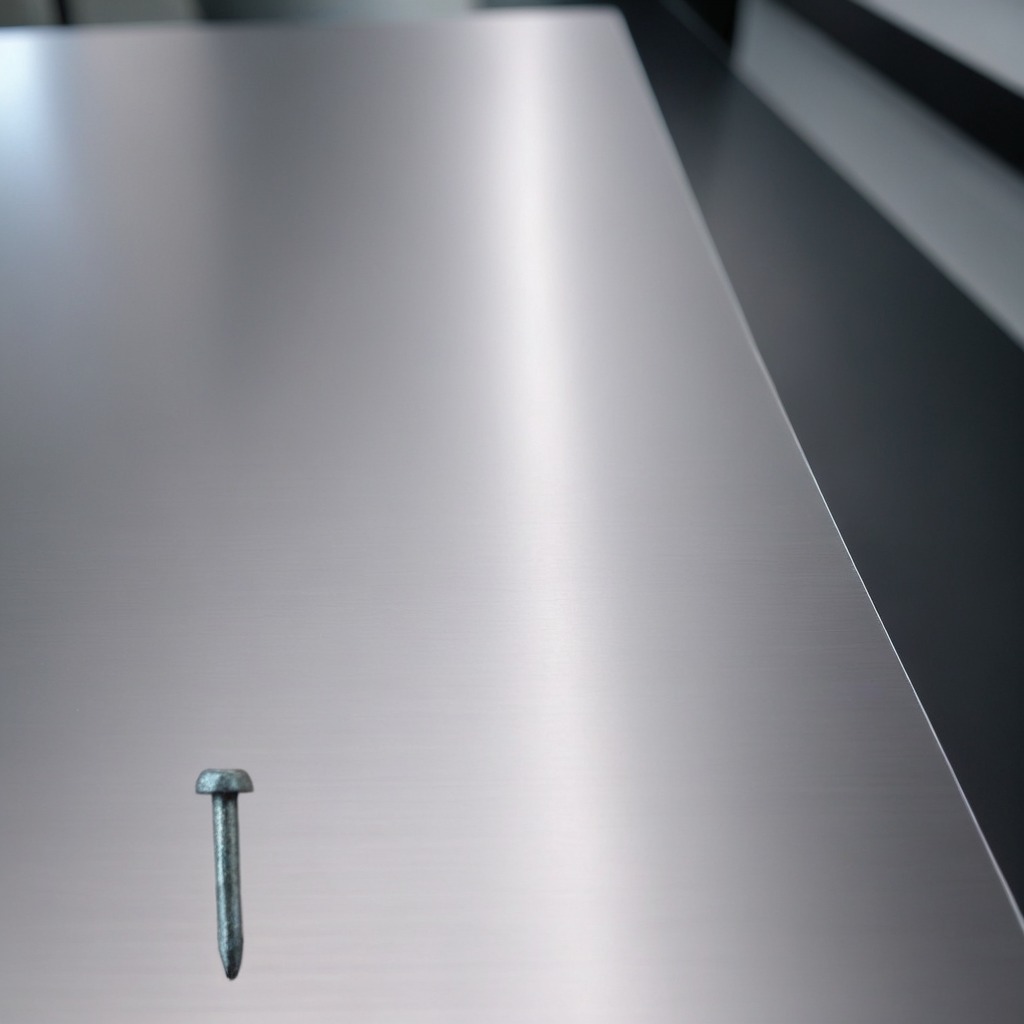
A nail is lying on the stainless steel table.